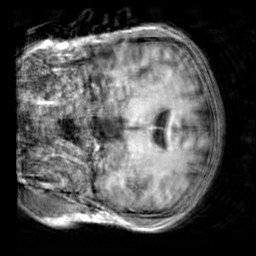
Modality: T1w
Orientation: coronal
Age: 32
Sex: male
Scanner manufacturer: siemens
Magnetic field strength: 3 T
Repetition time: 2.3 s
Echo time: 0.00303 s